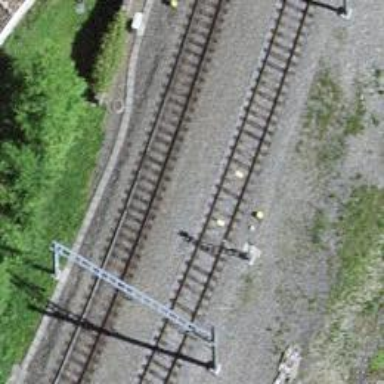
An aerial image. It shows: Single-track railway with electrified contact lines.